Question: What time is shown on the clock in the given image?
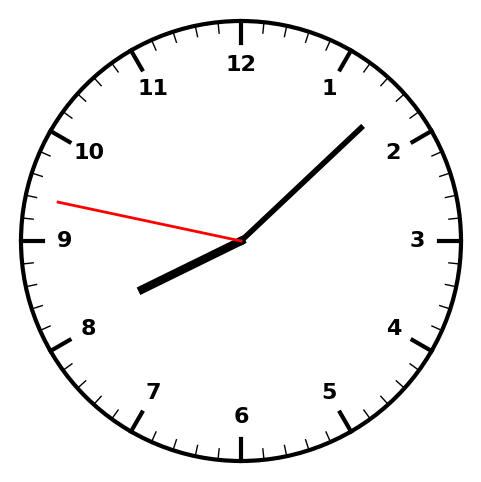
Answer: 08:07:47